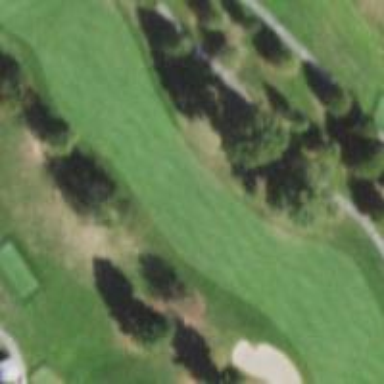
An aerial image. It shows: Golf hole.